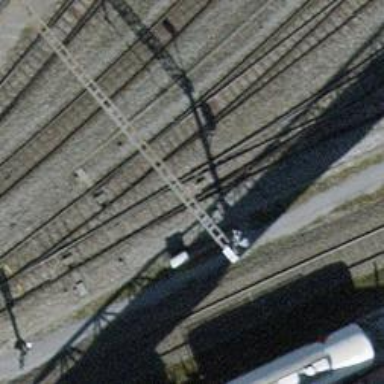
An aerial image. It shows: Railway switch.